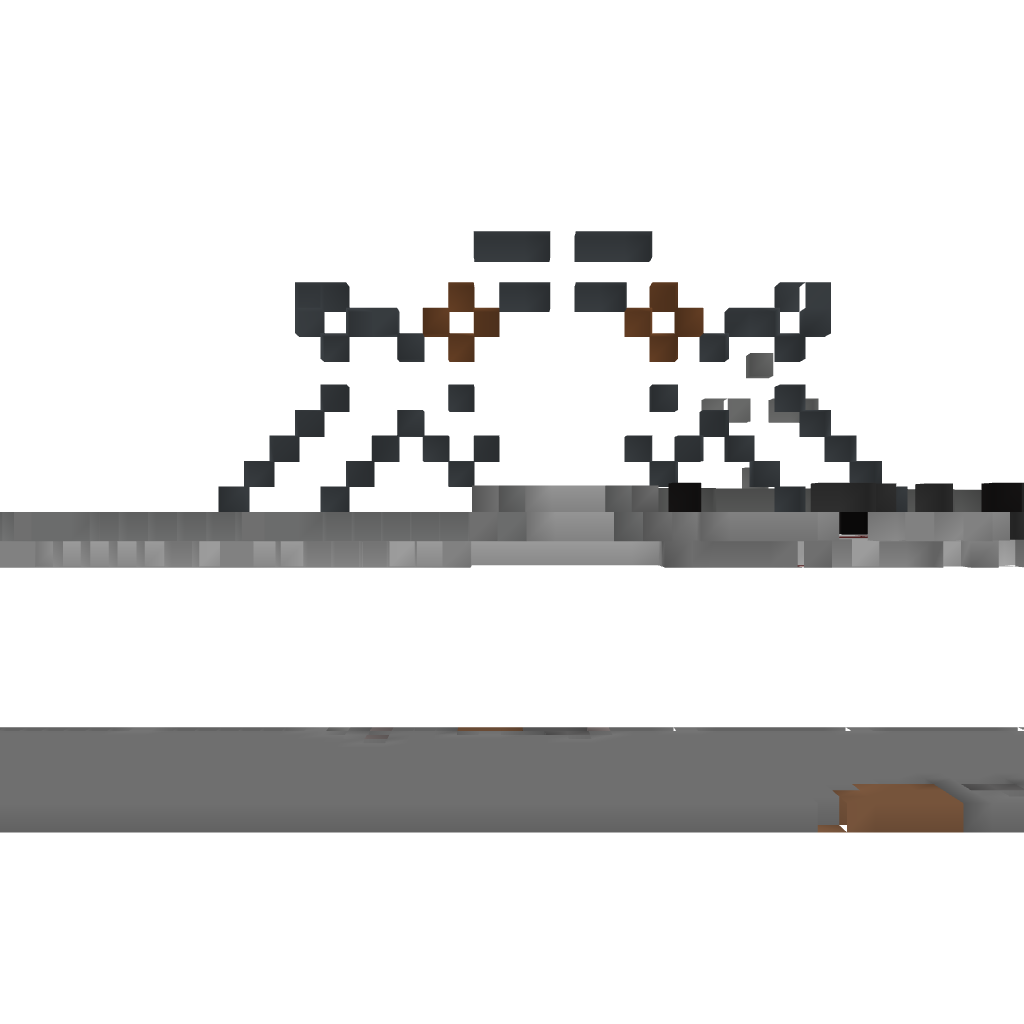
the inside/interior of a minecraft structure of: Swords Pixelart